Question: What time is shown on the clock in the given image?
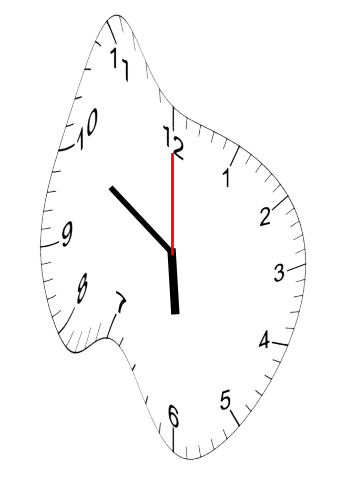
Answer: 05:50:00